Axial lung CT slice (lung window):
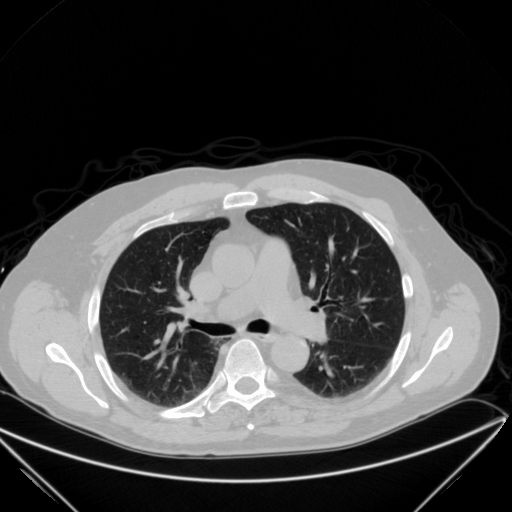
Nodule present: no